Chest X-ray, AP view. Patient: 59 years old, sex M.
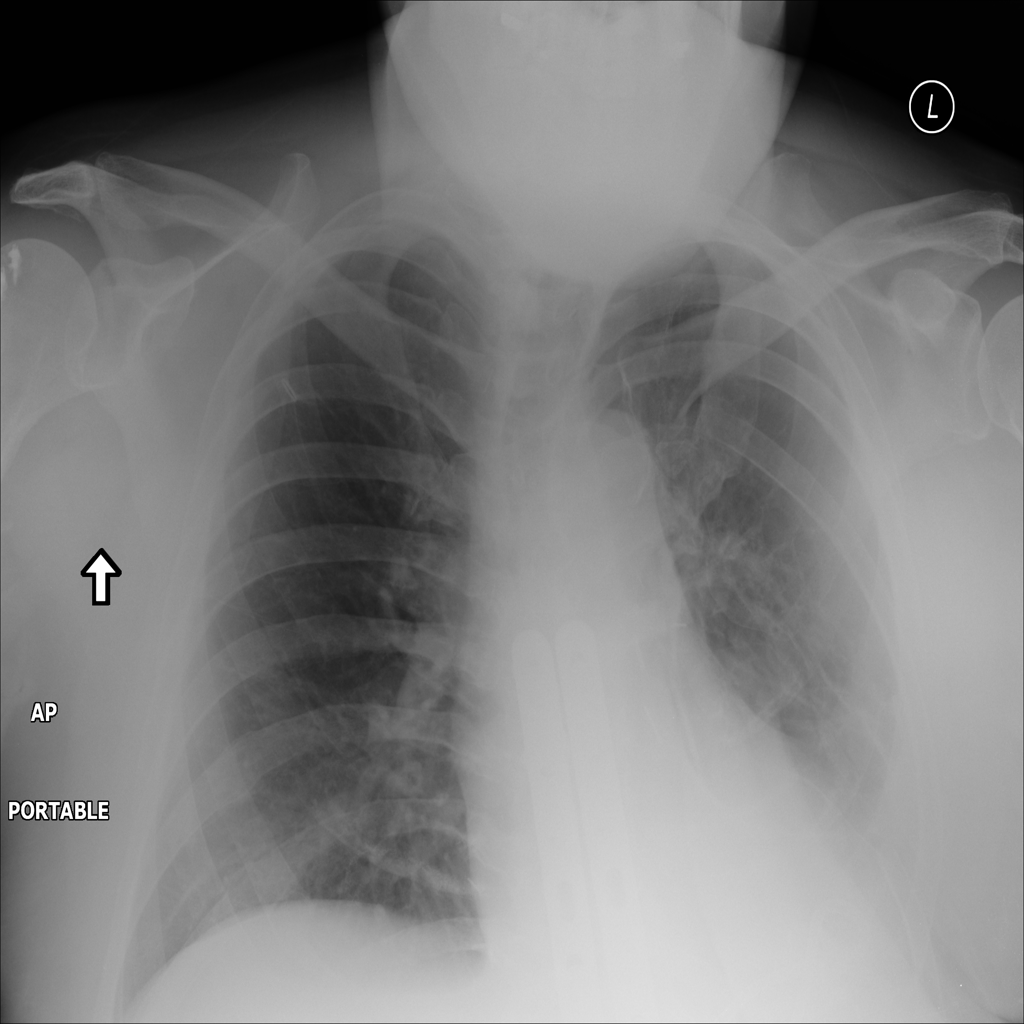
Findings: Nodule, Pneumothorax